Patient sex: M
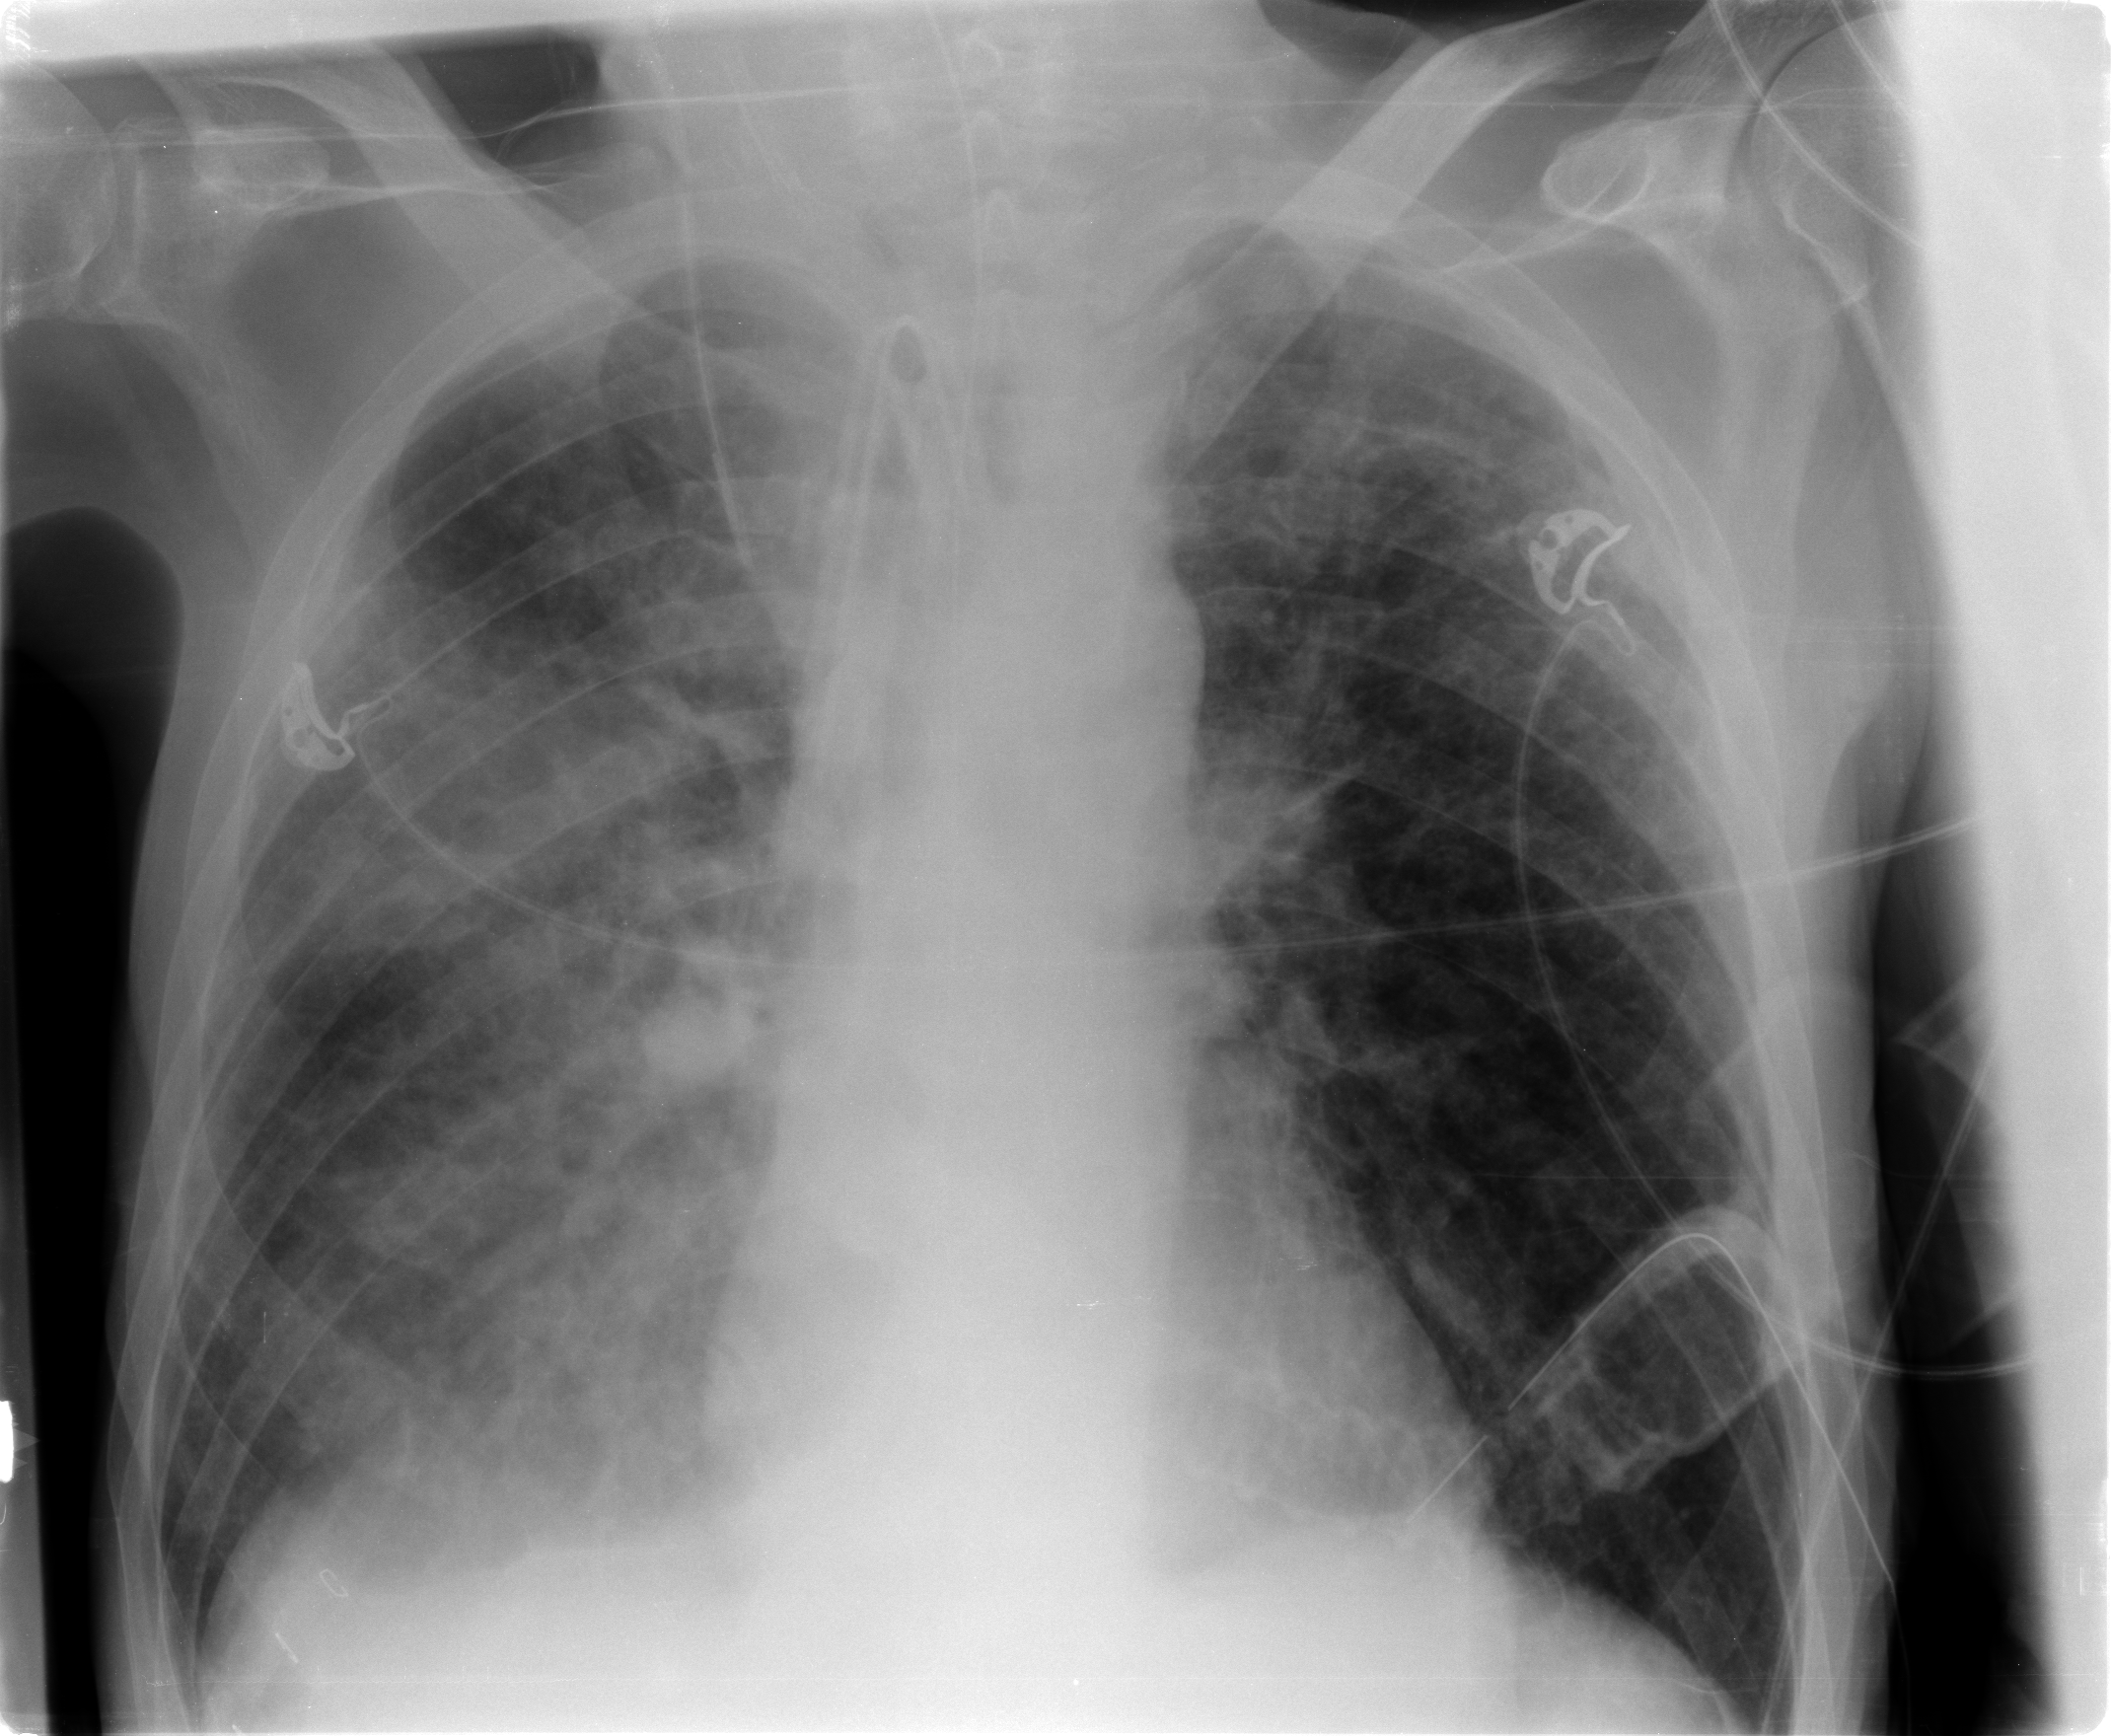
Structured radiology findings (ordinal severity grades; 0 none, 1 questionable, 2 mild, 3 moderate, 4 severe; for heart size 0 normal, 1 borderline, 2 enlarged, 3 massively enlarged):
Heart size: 0
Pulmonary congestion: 2
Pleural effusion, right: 2
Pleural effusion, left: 0
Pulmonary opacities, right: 3
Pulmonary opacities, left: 2
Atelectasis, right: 2
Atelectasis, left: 1